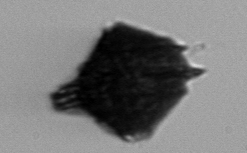
Label: Gonyaulax